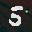
Label: 5